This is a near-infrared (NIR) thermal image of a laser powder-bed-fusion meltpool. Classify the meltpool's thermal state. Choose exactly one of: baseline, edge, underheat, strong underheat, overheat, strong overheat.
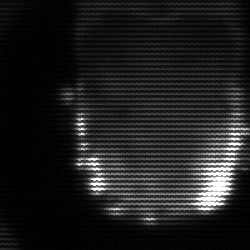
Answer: baseline